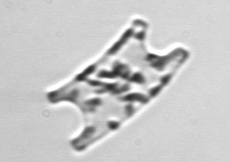
Label: Eucampia